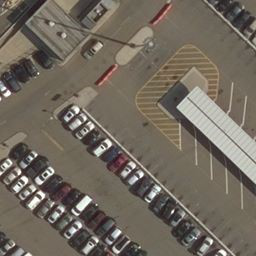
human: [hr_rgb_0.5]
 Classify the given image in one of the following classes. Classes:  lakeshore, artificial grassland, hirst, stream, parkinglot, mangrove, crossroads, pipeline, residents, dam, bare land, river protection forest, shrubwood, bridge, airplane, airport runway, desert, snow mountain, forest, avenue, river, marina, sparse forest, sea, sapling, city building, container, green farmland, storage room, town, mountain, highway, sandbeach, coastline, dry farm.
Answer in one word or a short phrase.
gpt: parkinglot